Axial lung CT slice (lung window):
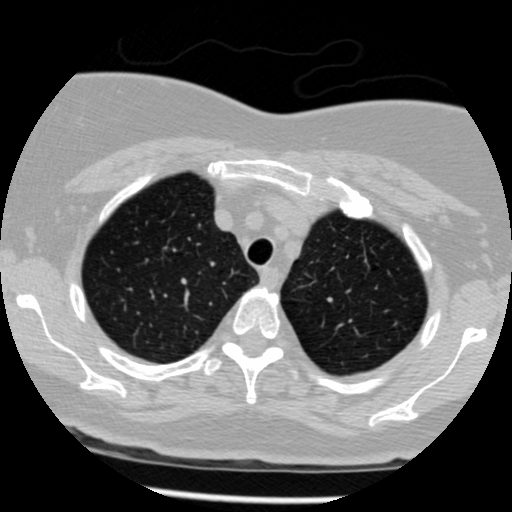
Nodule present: no